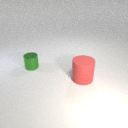
small green metal cylinder to the left of large red rubber cylinder